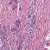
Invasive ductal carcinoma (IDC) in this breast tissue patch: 0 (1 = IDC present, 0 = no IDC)